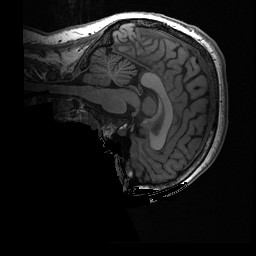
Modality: T1w
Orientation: sagittal
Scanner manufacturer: ge
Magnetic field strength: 3 T
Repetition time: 0.008164 s
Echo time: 0.003184 s